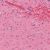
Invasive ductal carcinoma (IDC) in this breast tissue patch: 1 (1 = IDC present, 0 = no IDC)